Question: I'm trying to add a couple of if statements to a razor page. The page I'm changing worked before the changes however when I add the blocks I've highlighted in the code sample below I get this error:
Error loading Razor Script ~/macroscripts/genericpage.cshtml
The code block is missing a closing "}" character. Make sure you have a matching "}" character for all the "{" characters within this block, and that none of the "}" characters are being interpreted as markup.
'''
if (publishedRightHandPods.Any())
{
foreach(var rh in publishedRightHandPods)
{
if (rh.image.GetType() == typeof(DynamicXml))
{
if (rh.link.GetType() == typeof(DynamicXml))
{
var linkSupplied = !String.IsNullOrEmpty(rh.link.url) && !String.IsNullOrWhiteSpace(rh.link.url);
var titleSupplied = !String.IsNullOrEmpty(rh.title) && !String.IsNullOrWhiteSpace(rh.title);
@* *************** *@
@* I'M ADDING THIS *@
@* *************** *@
@{
if (linkSupplied) {
<a href="@(rh.link.url)">
}
}
@* ****************** *@
@* END OF ADDED BLOCK *@
@* ****************** *@
<div class="side-pod" style="background: url('@(rh.image.mediaItem.Image.umbracoFile)') no-repeat scroll 0 0 transparent; height: @(rh.image.mediaItem.Image.umbracoHeight)px">
@{
if (titleSupplied)
{
<h2 class="title" style="color: #@(rh.textColour);">@Html.Raw(rh.title.ToString())</h2>
}
}
@{
if (!String.IsNullOrEmpty(rh.linkText) && !String.IsNullOrWhiteSpace(rh.linkText) && !String.IsNullOrEmpty(rh.link.url) && !String.IsNullOrWhiteSpace(rh.link.url))
{
<a class="findoutmore-btn" href="@(rh.link.url)">@(rh.linkText)</a>
}
}
</div>
@* *************** *@
@* I'M ADDING THIS *@
@* *************** *@
@{
if (linkSupplied) {
</a>">
}
}
@* ****************** *@
@* END OF ADDED BLOCK *@
@* ****************** *@
}
}
}
'''
I don't understand why the if statements inside the '<div>' are working however when I add the new (similar) statements outside the div I get the error.
****UPDATE****
If I remove the @{} surrounding the if statements that I added, like this:
'''
if (linkSupplied) {
<a href="@(rh.link.url)">
}
'''
I see this on screen:

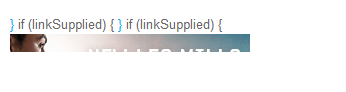
Answer: When you need to open a HTML tag inside 'if' statement but you don't want to close it, I suggest you to use '@Html.Raw()':
'@if (linkSupplied) { @Html.Raw(string.Format("<a href="{0}">", rh.link.url)) }'
...then, when you close 'A' tag...
'@if (linkSupplied) { @Html.Raw("</a>") }'